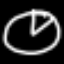
Label: clock